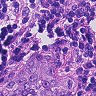
Metastatic tissue present: yes